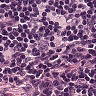
Metastatic tissue present: no